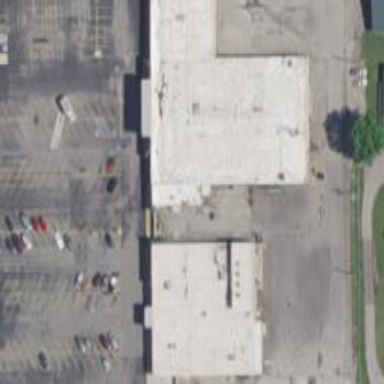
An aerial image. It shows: Retail building housing furniture shop.